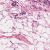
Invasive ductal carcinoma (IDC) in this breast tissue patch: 0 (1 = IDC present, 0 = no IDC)